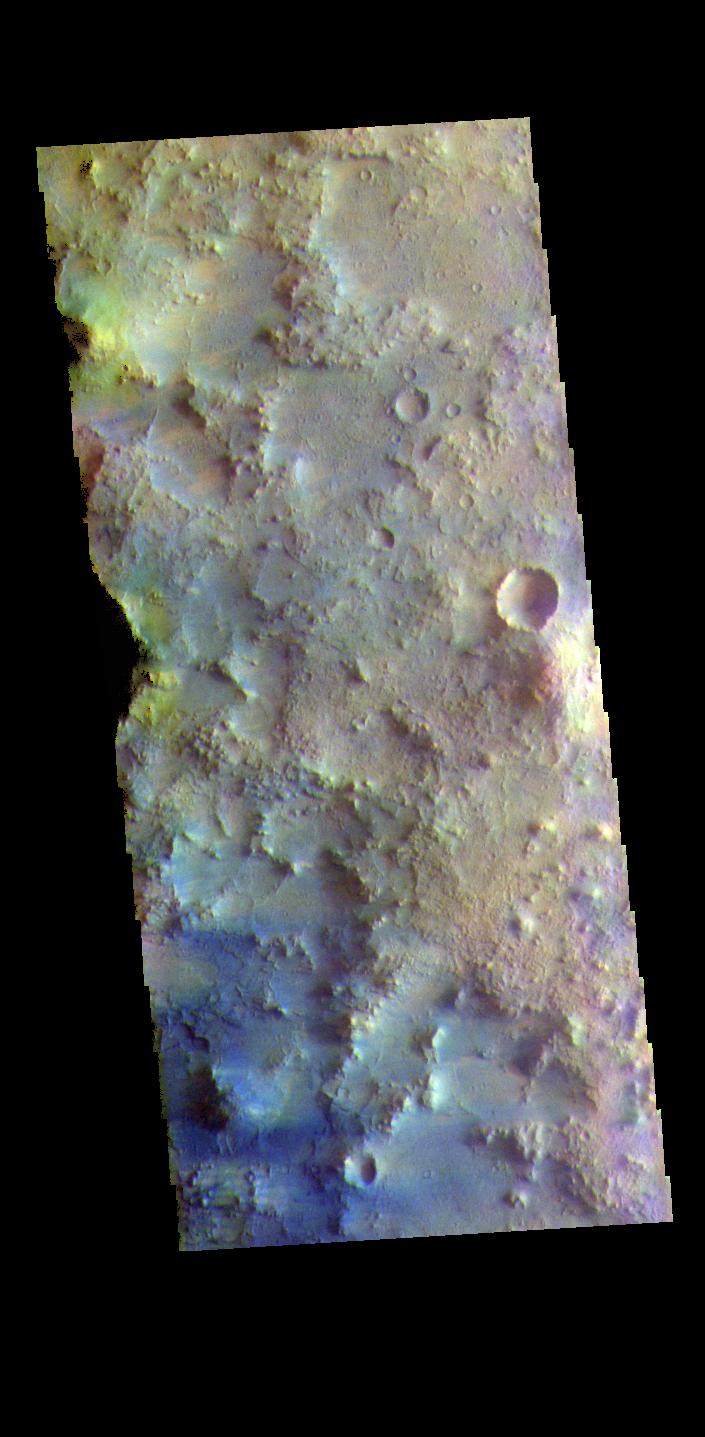
Terra Sabaea - False Color 2001 Mars Odyssey, Mars